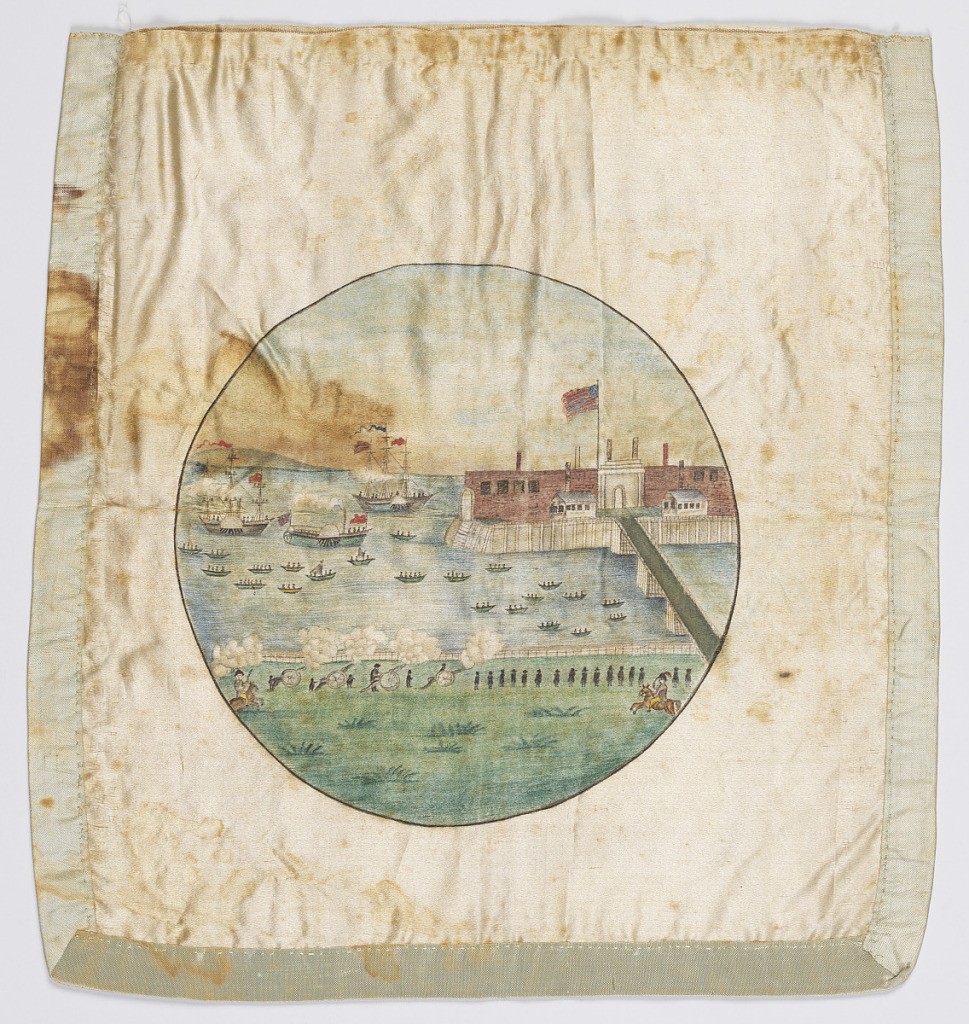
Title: Bag
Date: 1824
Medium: silk Technique: painted
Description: Bag of silk, printed on both sides, commemorating the landing of General Lafayette at Castle Gardens N.Y. in 1824.